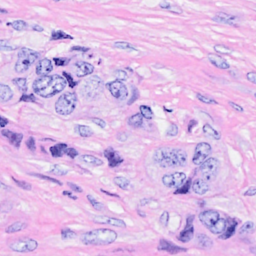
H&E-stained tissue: Breast